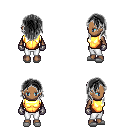
a pixel art fantasy rpg character, female body template, human, dark skin, gold chest armor, white pants, gray long hairstyle, metal gloves, white slippers, four views (front, back, left, right), 2x2 character sprite sheet, small pixel art, hard edges, no anti-aliasing